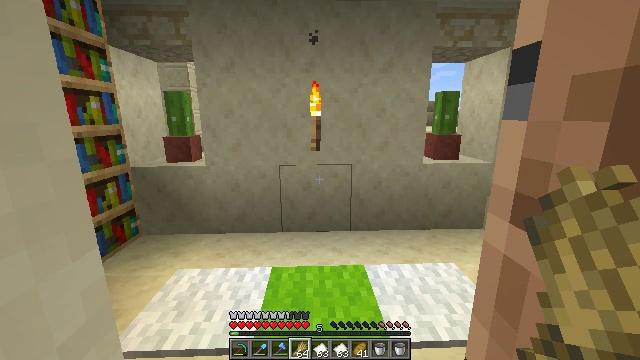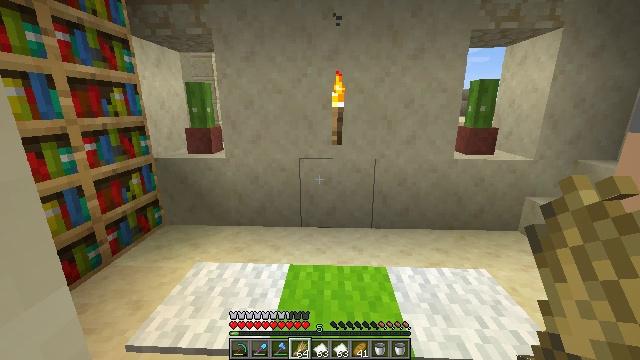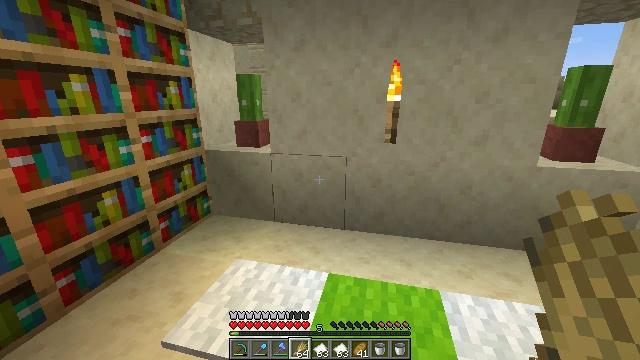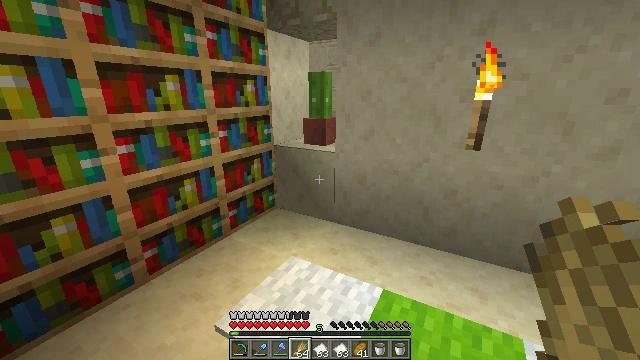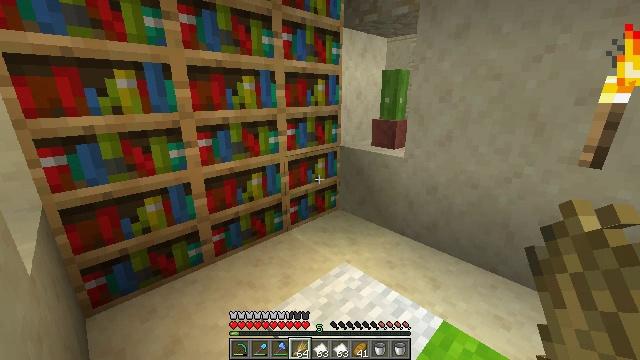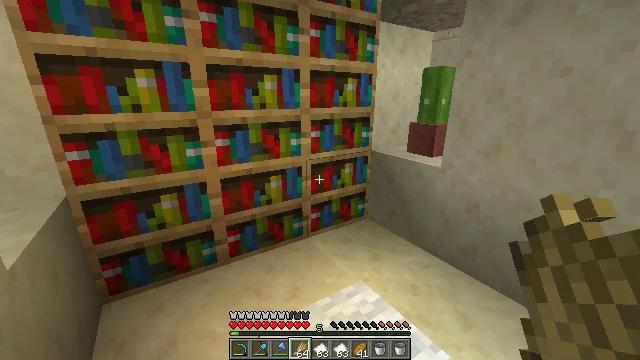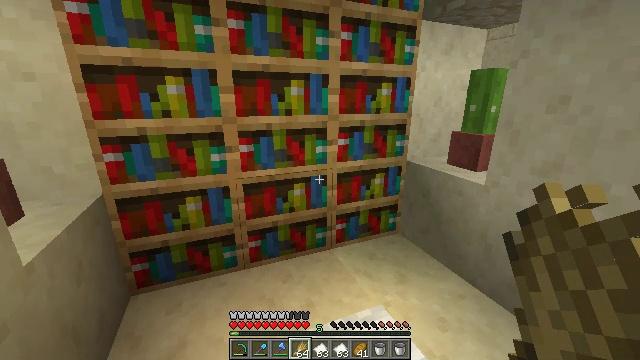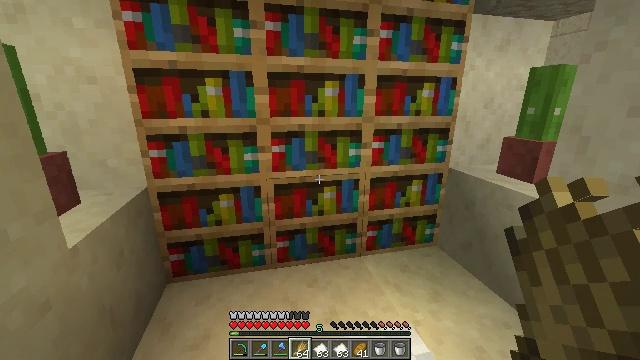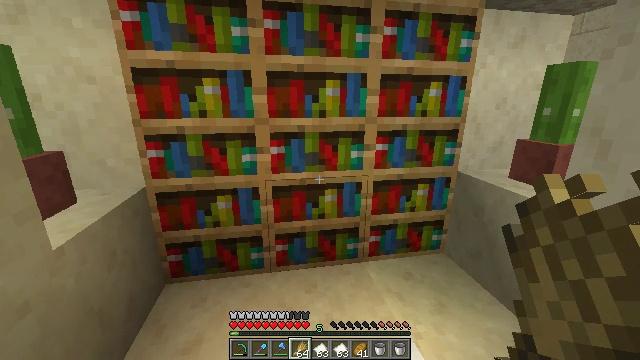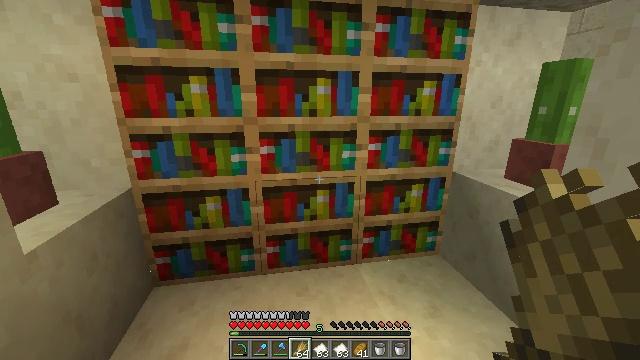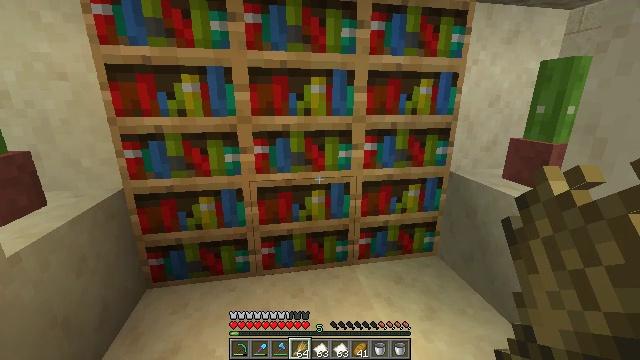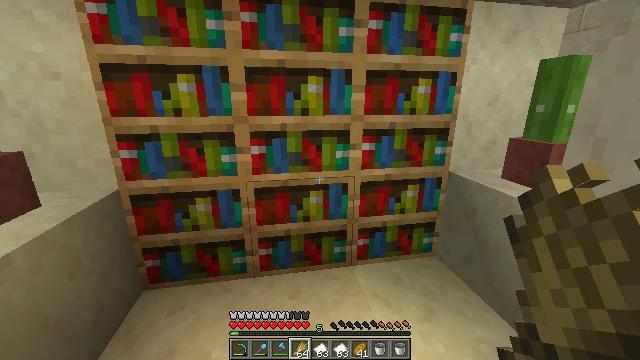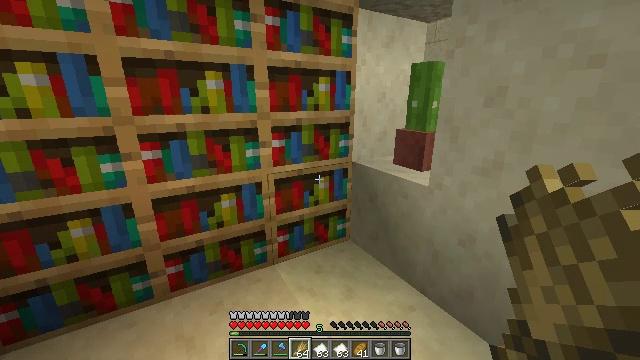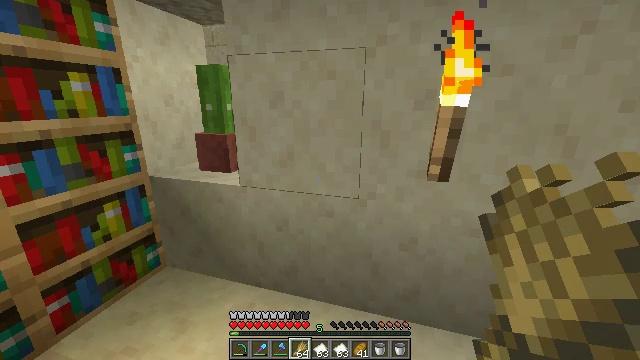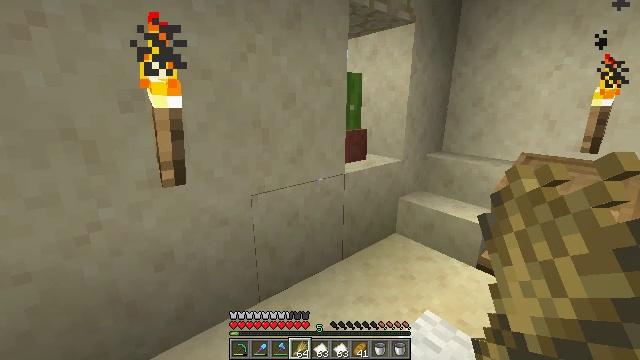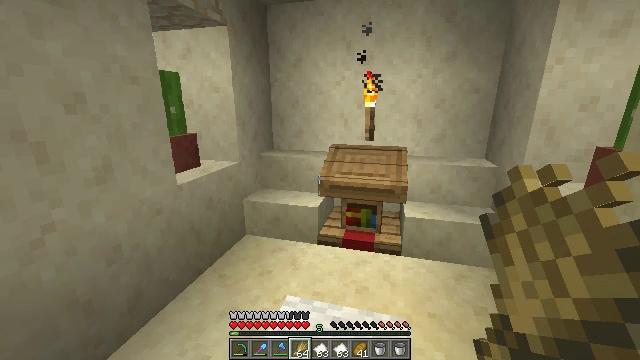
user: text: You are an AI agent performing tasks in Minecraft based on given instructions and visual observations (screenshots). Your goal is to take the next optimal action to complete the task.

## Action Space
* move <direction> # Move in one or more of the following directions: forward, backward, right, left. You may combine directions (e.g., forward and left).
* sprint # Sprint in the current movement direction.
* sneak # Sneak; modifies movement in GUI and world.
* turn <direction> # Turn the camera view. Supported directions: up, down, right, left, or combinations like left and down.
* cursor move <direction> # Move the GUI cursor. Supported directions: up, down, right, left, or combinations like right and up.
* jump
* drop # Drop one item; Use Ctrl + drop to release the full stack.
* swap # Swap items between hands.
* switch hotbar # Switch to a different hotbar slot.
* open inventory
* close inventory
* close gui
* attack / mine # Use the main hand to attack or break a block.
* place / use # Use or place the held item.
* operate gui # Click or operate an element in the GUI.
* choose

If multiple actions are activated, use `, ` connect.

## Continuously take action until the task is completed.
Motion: motion action
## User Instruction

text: Dig up the smooth sandstone block.
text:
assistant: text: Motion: move forward, turn left and down
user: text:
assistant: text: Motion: move forward, turn left and down
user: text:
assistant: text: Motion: move forward and move right, turn left
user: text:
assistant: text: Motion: move forward and move right, turn left
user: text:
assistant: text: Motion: move forward and move right, turn left
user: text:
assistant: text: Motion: move forward and move right, turn left
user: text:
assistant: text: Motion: move forward and move right, turn left
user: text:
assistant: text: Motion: turn left
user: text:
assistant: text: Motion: no_op
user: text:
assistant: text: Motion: no_op
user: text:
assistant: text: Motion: no_op
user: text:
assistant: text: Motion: turn right
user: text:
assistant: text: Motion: turn right
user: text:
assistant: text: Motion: turn right
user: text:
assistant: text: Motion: turn right
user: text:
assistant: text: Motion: turn right
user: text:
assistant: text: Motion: turn right
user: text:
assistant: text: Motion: no_op
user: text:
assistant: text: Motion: no_op
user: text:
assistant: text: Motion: no_op
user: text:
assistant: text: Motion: no_op
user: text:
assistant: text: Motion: no_op
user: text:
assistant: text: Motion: no_op
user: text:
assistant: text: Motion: no_op
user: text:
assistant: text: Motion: no_op
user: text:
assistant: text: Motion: no_op
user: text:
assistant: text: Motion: turn right and down
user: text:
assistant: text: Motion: move forward and move right, turn right
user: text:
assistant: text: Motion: move forward and move right, turn right
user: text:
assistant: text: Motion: move forward and move right, turn right